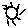
Label: sun